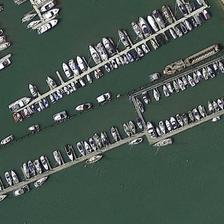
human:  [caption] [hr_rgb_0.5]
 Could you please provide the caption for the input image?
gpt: the harbour is surrounded by a lot of houses .

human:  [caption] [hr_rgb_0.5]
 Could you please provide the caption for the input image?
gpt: port water is dark green .

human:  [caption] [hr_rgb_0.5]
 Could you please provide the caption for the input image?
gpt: many ships are in the harbour, outside which is the sand .

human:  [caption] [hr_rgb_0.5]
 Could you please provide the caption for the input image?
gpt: there was a lot of ships in a port .

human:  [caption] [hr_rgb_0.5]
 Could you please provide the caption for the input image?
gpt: the harbour is surrounded by a lot of houses .